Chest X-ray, PA view. Patient: 9 years old, sex M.
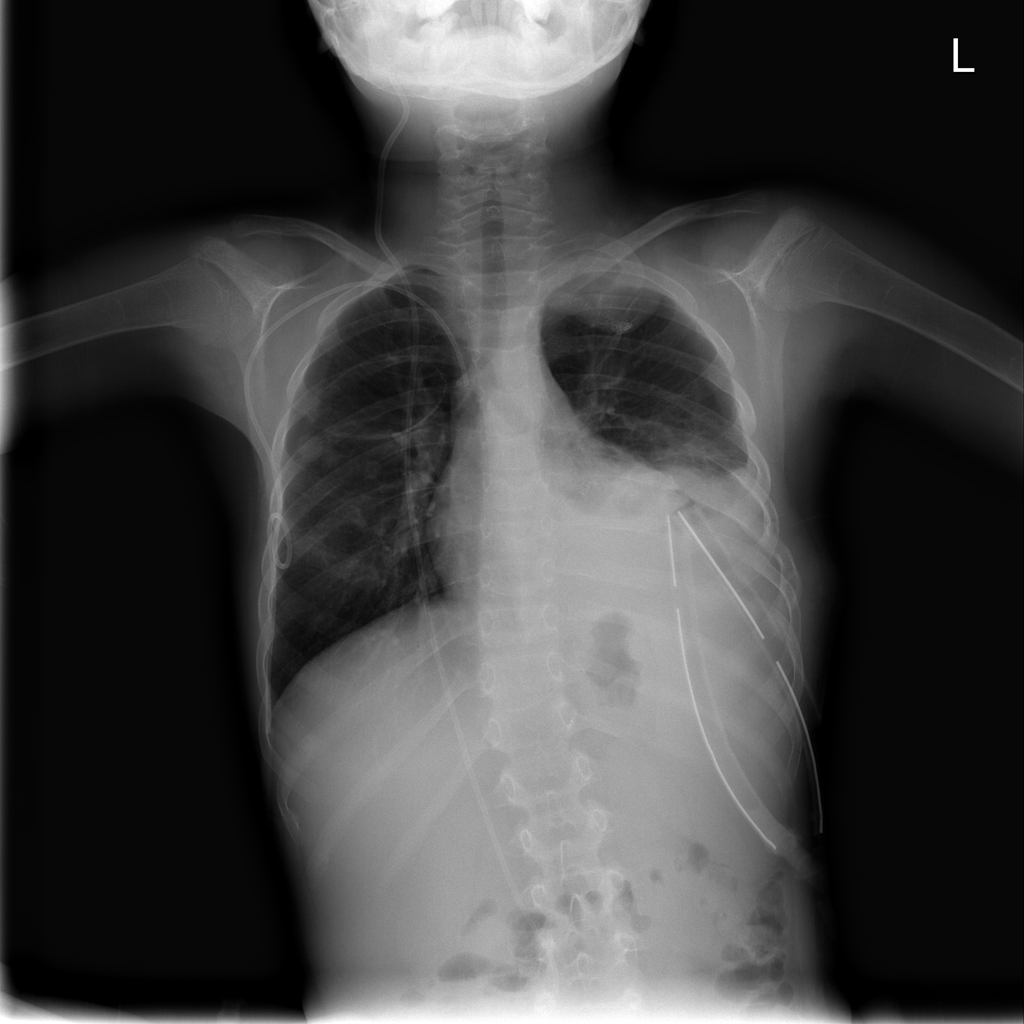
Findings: Consolidation, Effusion, Mass, Nodule